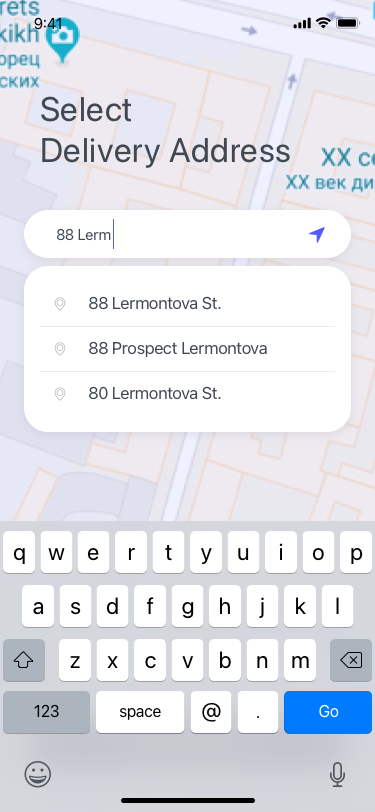
Text in this UI design:
Choose Address
Tap on the map to set delivery location
80 Lermontova St.
88 Prospect Lermontova
88 Lermontova St.
80 Lermontova St.
88 Prospect Lermontova
88 Lermontova St.
Select
Delivery Address